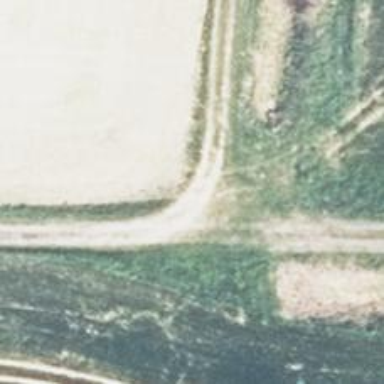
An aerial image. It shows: Ground track with tracktype of grade4.